Question: I am experiencing an odd issue accessing QVariantLists consisting of Q_GADGET objects via Q_PROPERTY's in another Q_GADGET object. For some reason, when accessing them through the property the lists nests itself down two elements like so:
Variable watch screenshot

Here is a small but working example that illustrates the issue I'm experiencing.
App class:
'''
#pragma once
#include <QObject>
#include "Data.h"
class App : public QObject
{
public:
explicit App( QObject* parent = nullptr );
public slots:
void getData() const;
signals:
void dataReady( const Data& data ) const;
private:
Q_OBJECT
};
#include "App.h"
App::App( QObject* parent )
{
}
void App::getData() const
{
emit dataReady( Data() );
}
'''
Data class:
'''
#pragma once
#include <QObject>
#include <QVariant>
#include "Stats.h"
class Data
{
public:
Data();
Data( const Data& data );
~Data() = default;
public slots:
QList< QVariant > getStats() const;
private:
Q_GADGET
Q_PROPERTY( QList< QVariant > stats READ getStats CONSTANT )
QList< QVariant > stats;
void fillStats();
};
Q_DECLARE_METATYPE(Data)
#include "Stats.h"
#include "Data.h"
Data::Data()
{
fillStats();
}
Data::Data( const Data& data ) :
stats{ data.stats }
{
}
void Data::fillStats()
{
for ( int i = 0; i < 10; i++ )
stats.append( QVariant::fromValue( Stats( i ) ) );
}
QList< QVariant > Data::getStats() const
{
return stats;
}
'''
Stats class:
'''
#pragma once
#include <QObject>
class Stats
{
public:
Stats() = default;
Stats( int val );
Stats( const Stats& stats );
~Stats() = default;
public slots:
int getValue() const;
private:
Q_GADGET
Q_PROPERTY( int value READ getValue CONSTANT )
int value;
};
Q_DECLARE_METATYPE(Stats)
#include "Stats.h"
Stats::Stats(const Stats& stats) :
value{ stats.value }
{
}
Stats::Stats(int val) :
value{ val }
{
}
int Stats::getValue() const
{
return value;
}
'''
main.cpp:
'''
#include <QGuiApplication>
#include <QMetaType>
#include <QQmlApplicationEngine>
#include "App.h"
#include "Stats.h"
#include "Data.h"
int main( int argc, char* argv[] )
{
QGuiApplication app( argc, argv );
QQmlApplicationEngine engine;
qRegisterMetaType< Data >( "Data" );
qRegisterMetaType< Stats >( "Stats" );
qmlRegisterType< App >( "Test", 1, 0, "App" );
engine.load( QUrl( QStringLiteral( "qrc:/main.qml" ) ) );
if (engine.rootObjects().isEmpty())
return -1;
return app.exec();
}
'''
main.qml:
'''
import QtQuick 2.6
import QtQuick.Window 2.2
import Test 1.0
Window
{
visible: true
width: Screen.width
height: Screen.height
title: qsTr("Hello World")
Component.onCompleted: app.getData()
App
{
id: app
}
Connections
{
target: app
onDataReady: iterateThroughData( data )
}
function iterateThroughData( data )
{
for ( var i = 0; i < data.stats.length; i++ )
console.log( "broken here... somehow gets nested." );
}
}
'''
Now, if you place a breakpoint on the following line in main.qml:
'''
for ( var i = 0; i < data.stats.length; i++ )
'''
In the watch window you will see how it somehow gets nested in two other single element lists.
Now if I change the signal to emit the list instead of the object, the list is completely normal and not nested.
Anyone ever run into this or see anything obvious I might be doing to cause this? Thanks. Sorry for so much code, this was the smallest working example I could make.
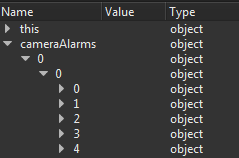
Answer: The problem is caused by wanting to copy the list with the following line of code:
'''
Data::Data( const Data& data ):
stats{data.stats}
// Is similar to stats << data.stats or stats.append(data.stats)
{
}
'''
To be 'stats' a QList when using '{}' you are adding an item, that is another stats to the existing stats, what you must do is to use the <URL>:
'''
Data::Data( const Data& data ):
stats(data.stats)
{
}
'''